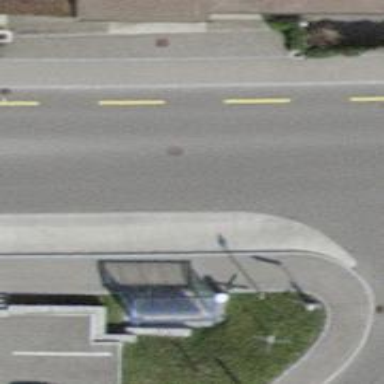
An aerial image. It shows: Public transport stop position.